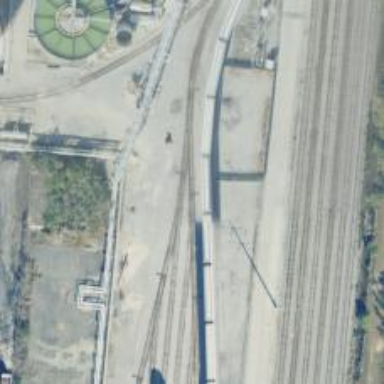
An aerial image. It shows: Rail spur service.